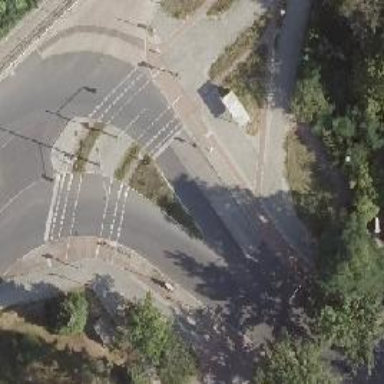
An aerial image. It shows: Road with traffic signals.